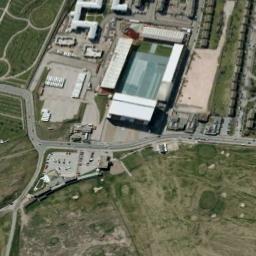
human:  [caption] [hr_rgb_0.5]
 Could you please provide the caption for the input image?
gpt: Square gymnasium and building surrounded by lawn .

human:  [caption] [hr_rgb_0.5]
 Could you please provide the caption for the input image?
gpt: The stadium is on the grass next to some buildings .

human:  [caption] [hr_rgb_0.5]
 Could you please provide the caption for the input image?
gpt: This oval stadium has dense residential areas on three sides .

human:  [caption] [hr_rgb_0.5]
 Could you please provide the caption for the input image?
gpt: Many buildings are next to the stadium .

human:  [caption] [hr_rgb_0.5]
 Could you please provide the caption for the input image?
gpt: There are some buildings and green meadows beside the stadium .